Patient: sex M, age 26
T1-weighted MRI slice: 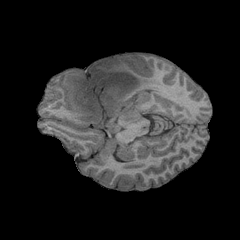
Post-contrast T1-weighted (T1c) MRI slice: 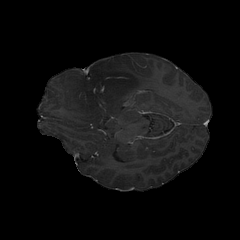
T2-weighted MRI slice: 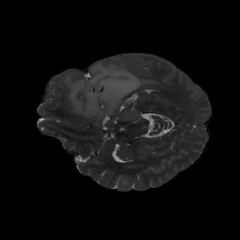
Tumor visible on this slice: yes
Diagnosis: Astrocytoma, IDH-mutant
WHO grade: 3